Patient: sex F, age 63
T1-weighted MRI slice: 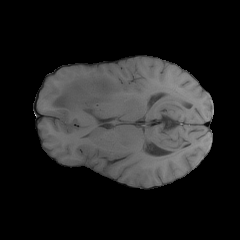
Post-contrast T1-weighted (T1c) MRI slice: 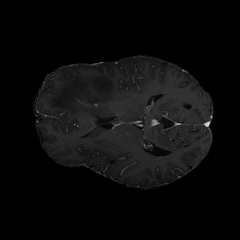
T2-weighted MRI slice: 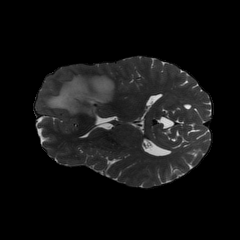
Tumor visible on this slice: yes
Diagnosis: Glioblastoma, IDH-wildtype
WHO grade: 4